Question: Whenever I load a sprite (png file) with XNA framework, it results in a white rectangle behind the sprite. How do I filter this out? My code is below
'''
protected override void Draw(GameTime gameTime)
{
GraphicsDevice.Clear(Color.CornflowerBlue);
spriteBatch.Begin();
spriteBatch.Draw(MySprite, MySpritePosition, Color.White);
spriteBatch.End();
base.Draw(gameTime);
}
'''

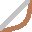
Answer: It is probably due to the fact the image itself has a white background. Try to resave it with a transparent background.
The image you post shows the background is actually white instead of transparent. Changing this depends on the tool you are using for drawinf the image. Try wit google '<<your tool name>>' making transparent background.